Question: I am using <URL>
I tried to get MD5 like this

I got 'C:\Program is not regonized' error.
What am I doing wrong please?
I am logged in as Adminstrator
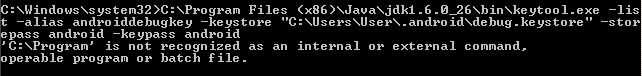
Answer: you also need to wrap 'keytools.exe' path inside quotes('"') like:
'''
C:\Windows\system32>"C:\<path-to-jdk-dir>\bin\keytool.exe" -list -alias
androiddebugkey -keystore "C:\users\<user-name>\.android\debug.keystore"
-storepass android -keypass android
'''